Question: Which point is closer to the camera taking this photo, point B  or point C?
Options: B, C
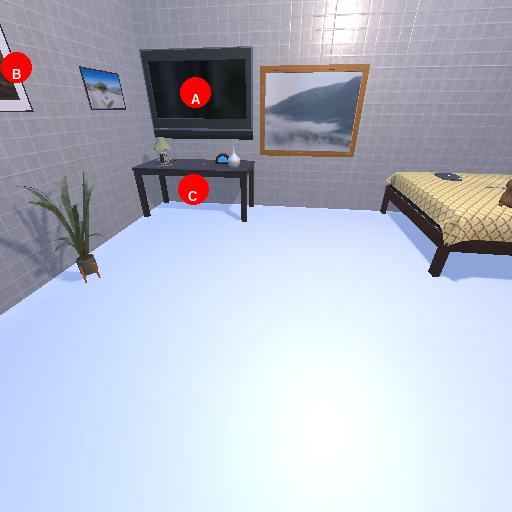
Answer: B